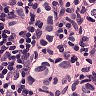
Metastatic tissue present: yes